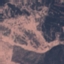
Land use / land cover class: HerbaceousVegetation